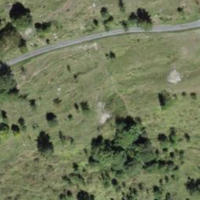
EUNIS habitat code: 23
Species observed at this site:
Traunsteinera globosa